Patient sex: M
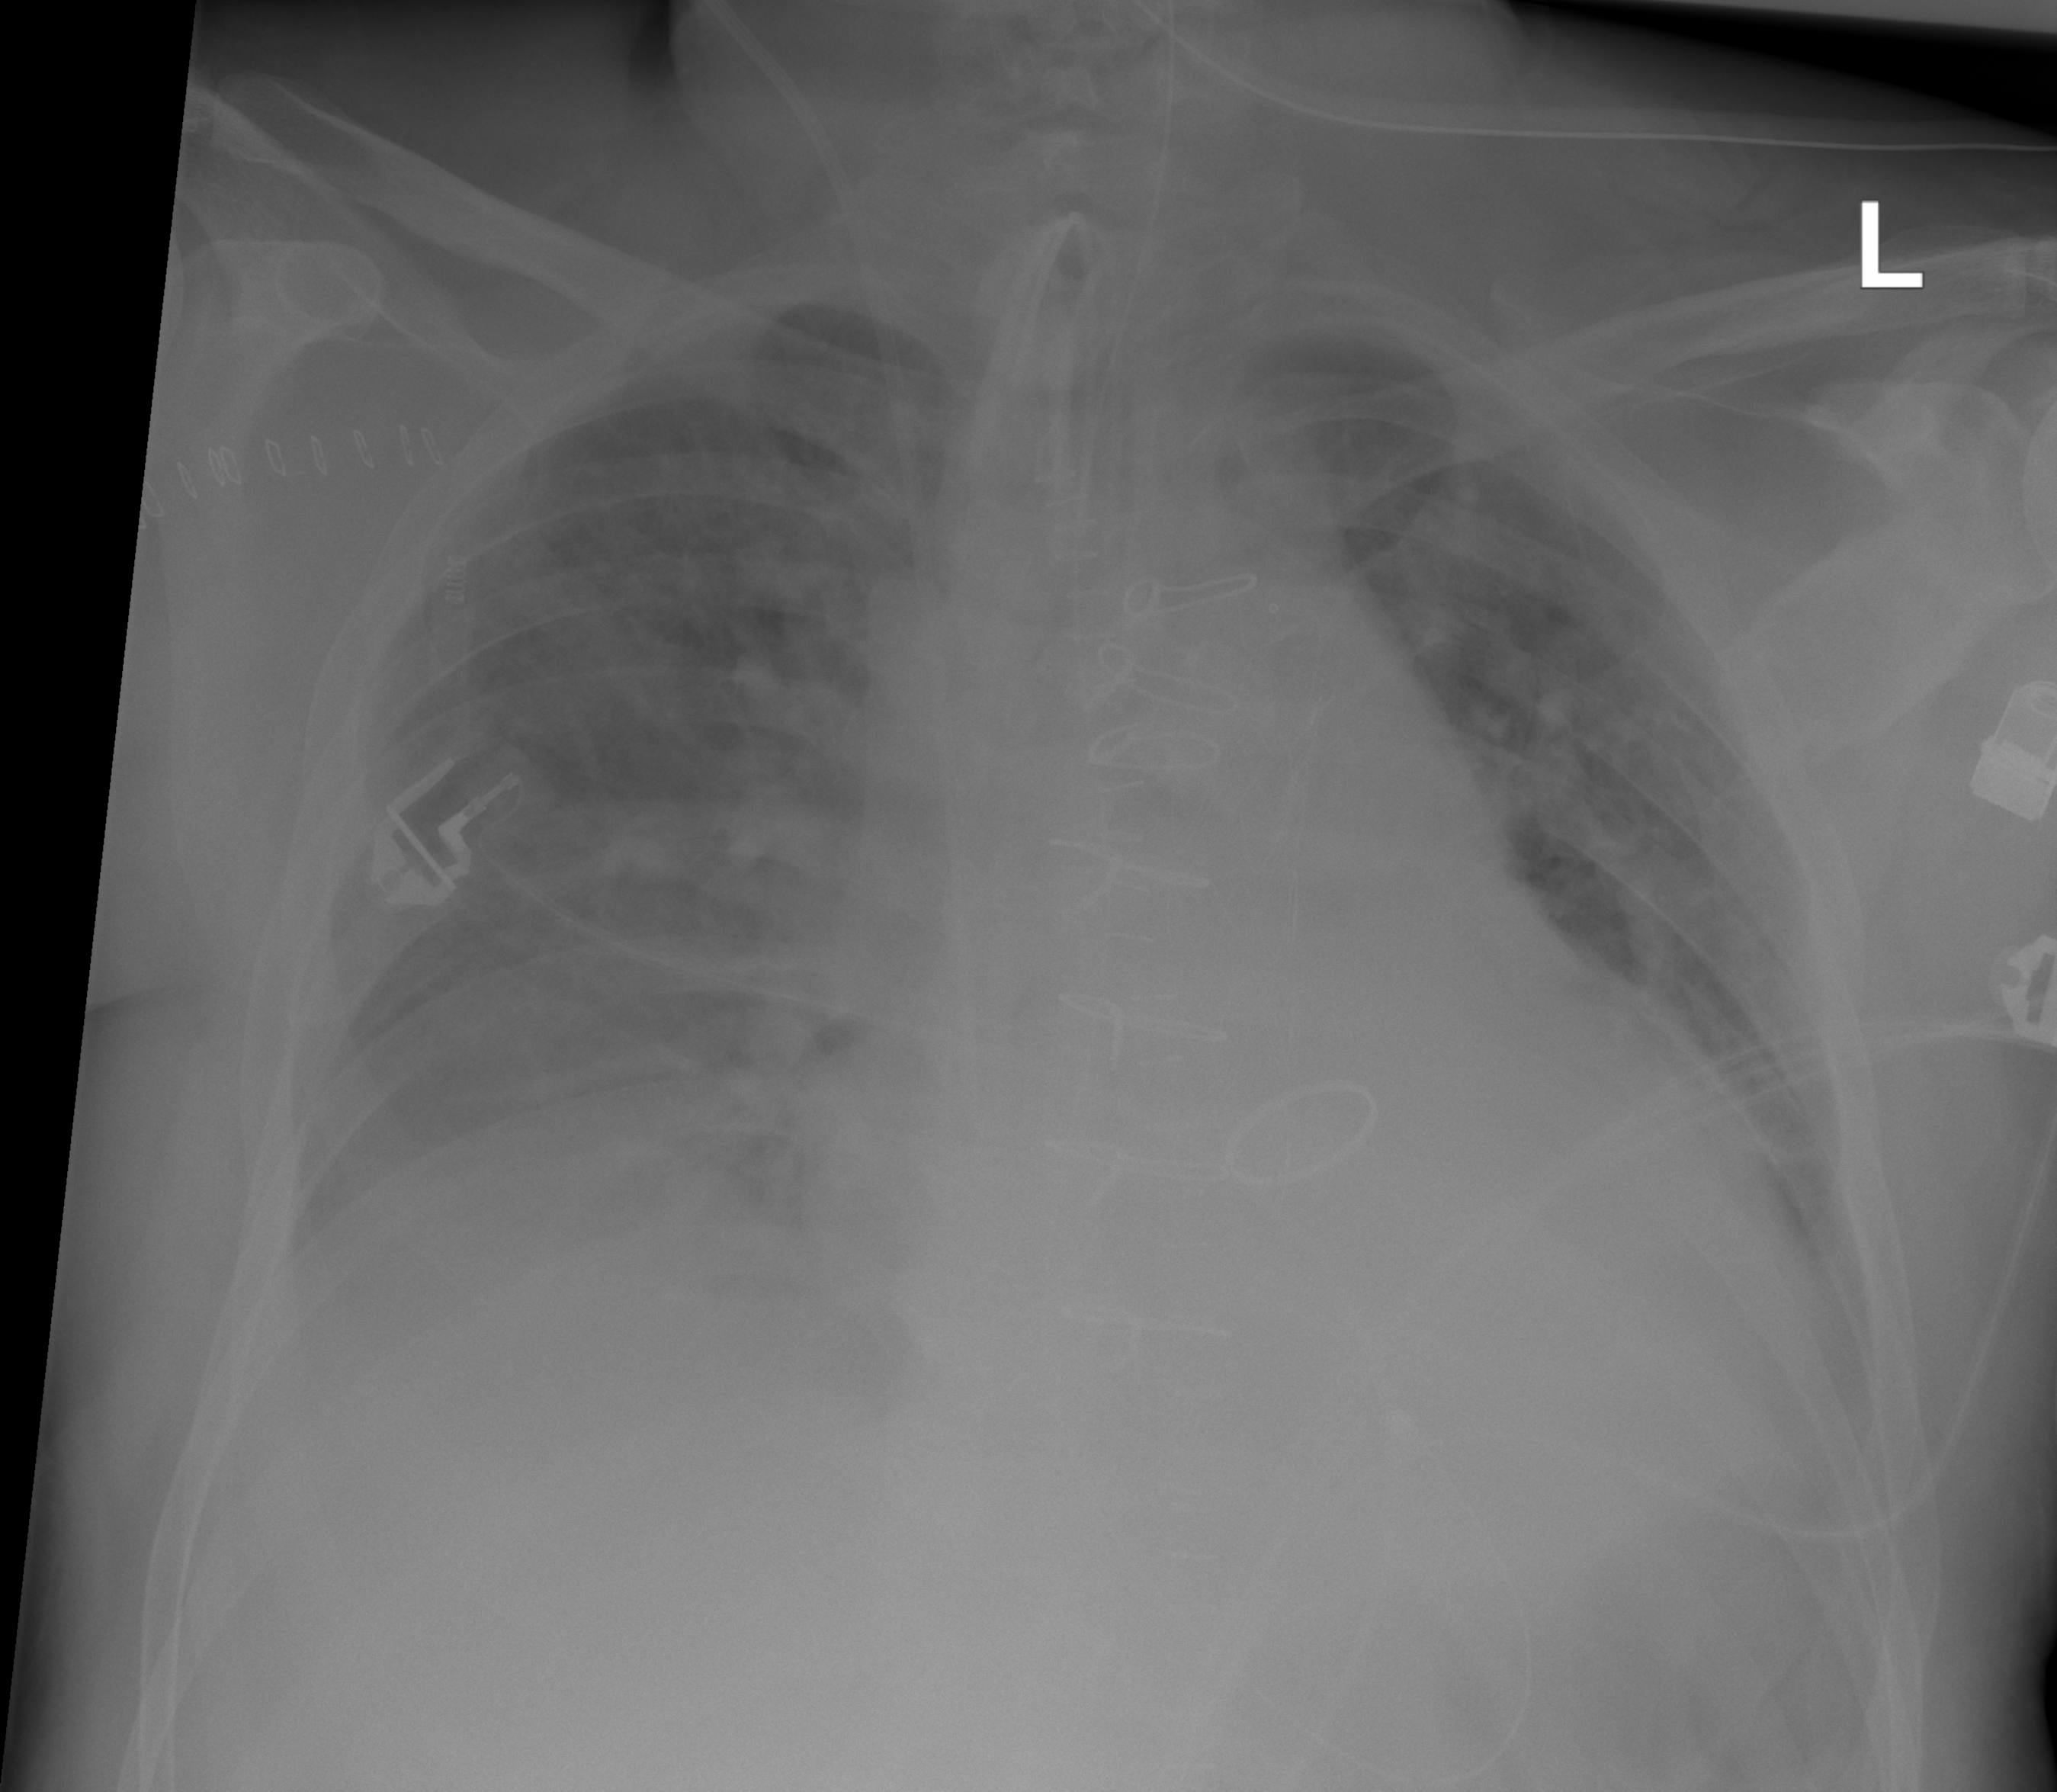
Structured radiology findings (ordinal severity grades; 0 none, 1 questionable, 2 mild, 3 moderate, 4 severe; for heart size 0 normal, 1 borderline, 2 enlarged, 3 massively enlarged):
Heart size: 2
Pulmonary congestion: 2
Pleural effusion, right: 2
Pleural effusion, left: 0
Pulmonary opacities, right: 2
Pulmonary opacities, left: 2
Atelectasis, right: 2
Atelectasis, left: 2